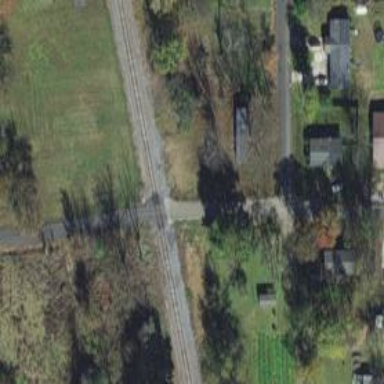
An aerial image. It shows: Level crossing along the railway.